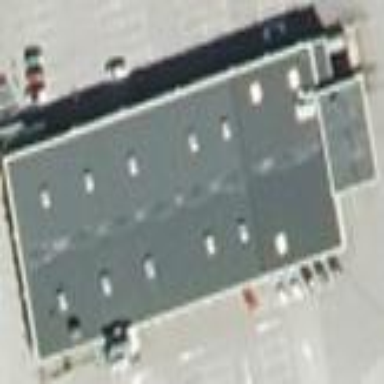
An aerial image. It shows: Supermarket building.